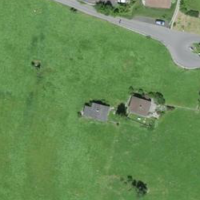
EUNIS habitat code: 24
Species observed at this site:
Linaria purpurea